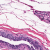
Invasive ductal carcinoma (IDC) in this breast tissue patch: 0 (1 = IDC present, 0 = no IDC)